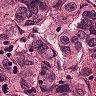
Metastatic tissue present: yes